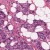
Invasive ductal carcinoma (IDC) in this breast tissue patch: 1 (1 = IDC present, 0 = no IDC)